Question: a question similar to this was <URL> of open source examples for a single layered split view.. but I was wondering if there was one similar to the sparrow email client app, where you can drag/hide multiple views..

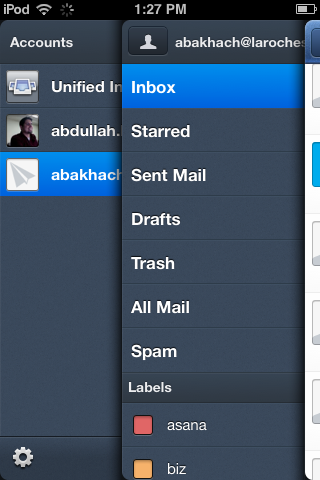
Answer: You can check <URL>
Both contains functionality which you are looking for and available on <URL>.